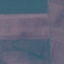
Land use / land cover: AnnualCrop